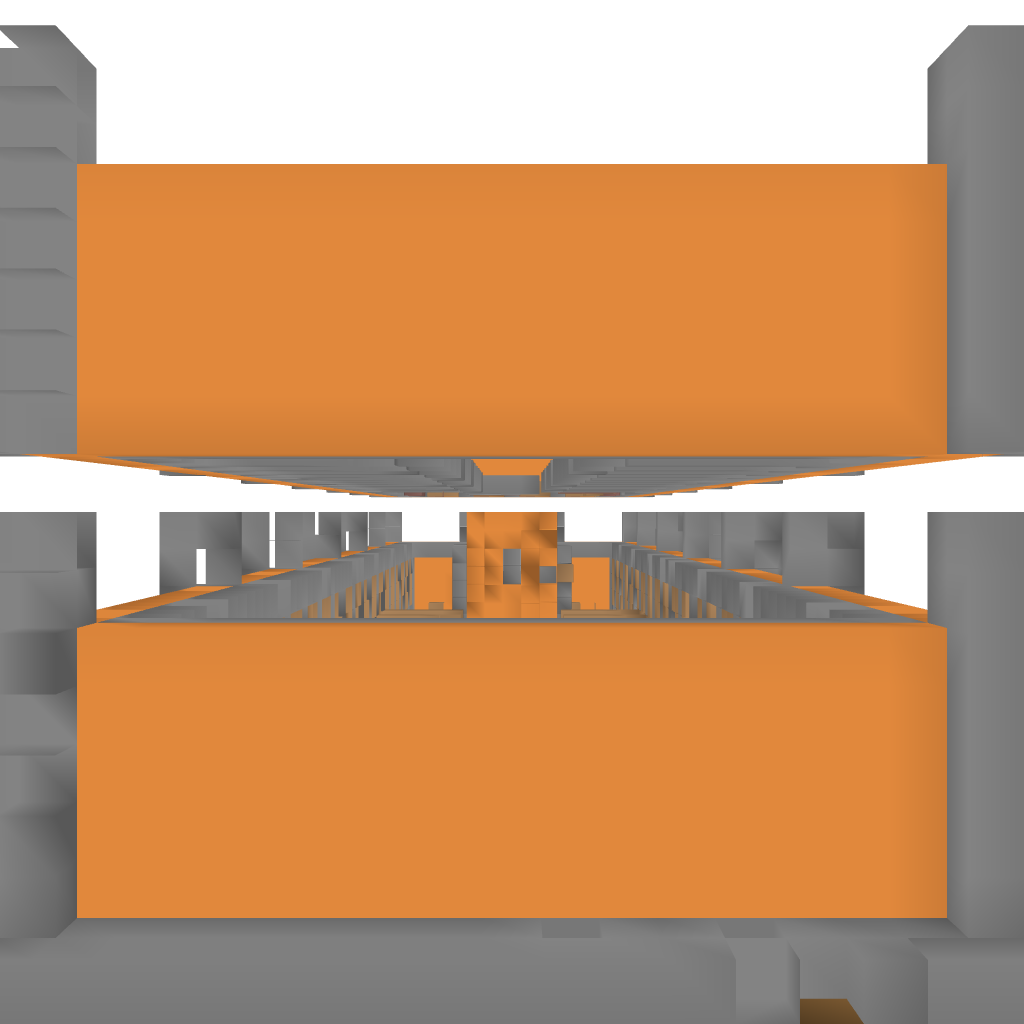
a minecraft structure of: Modern Library bad low quality